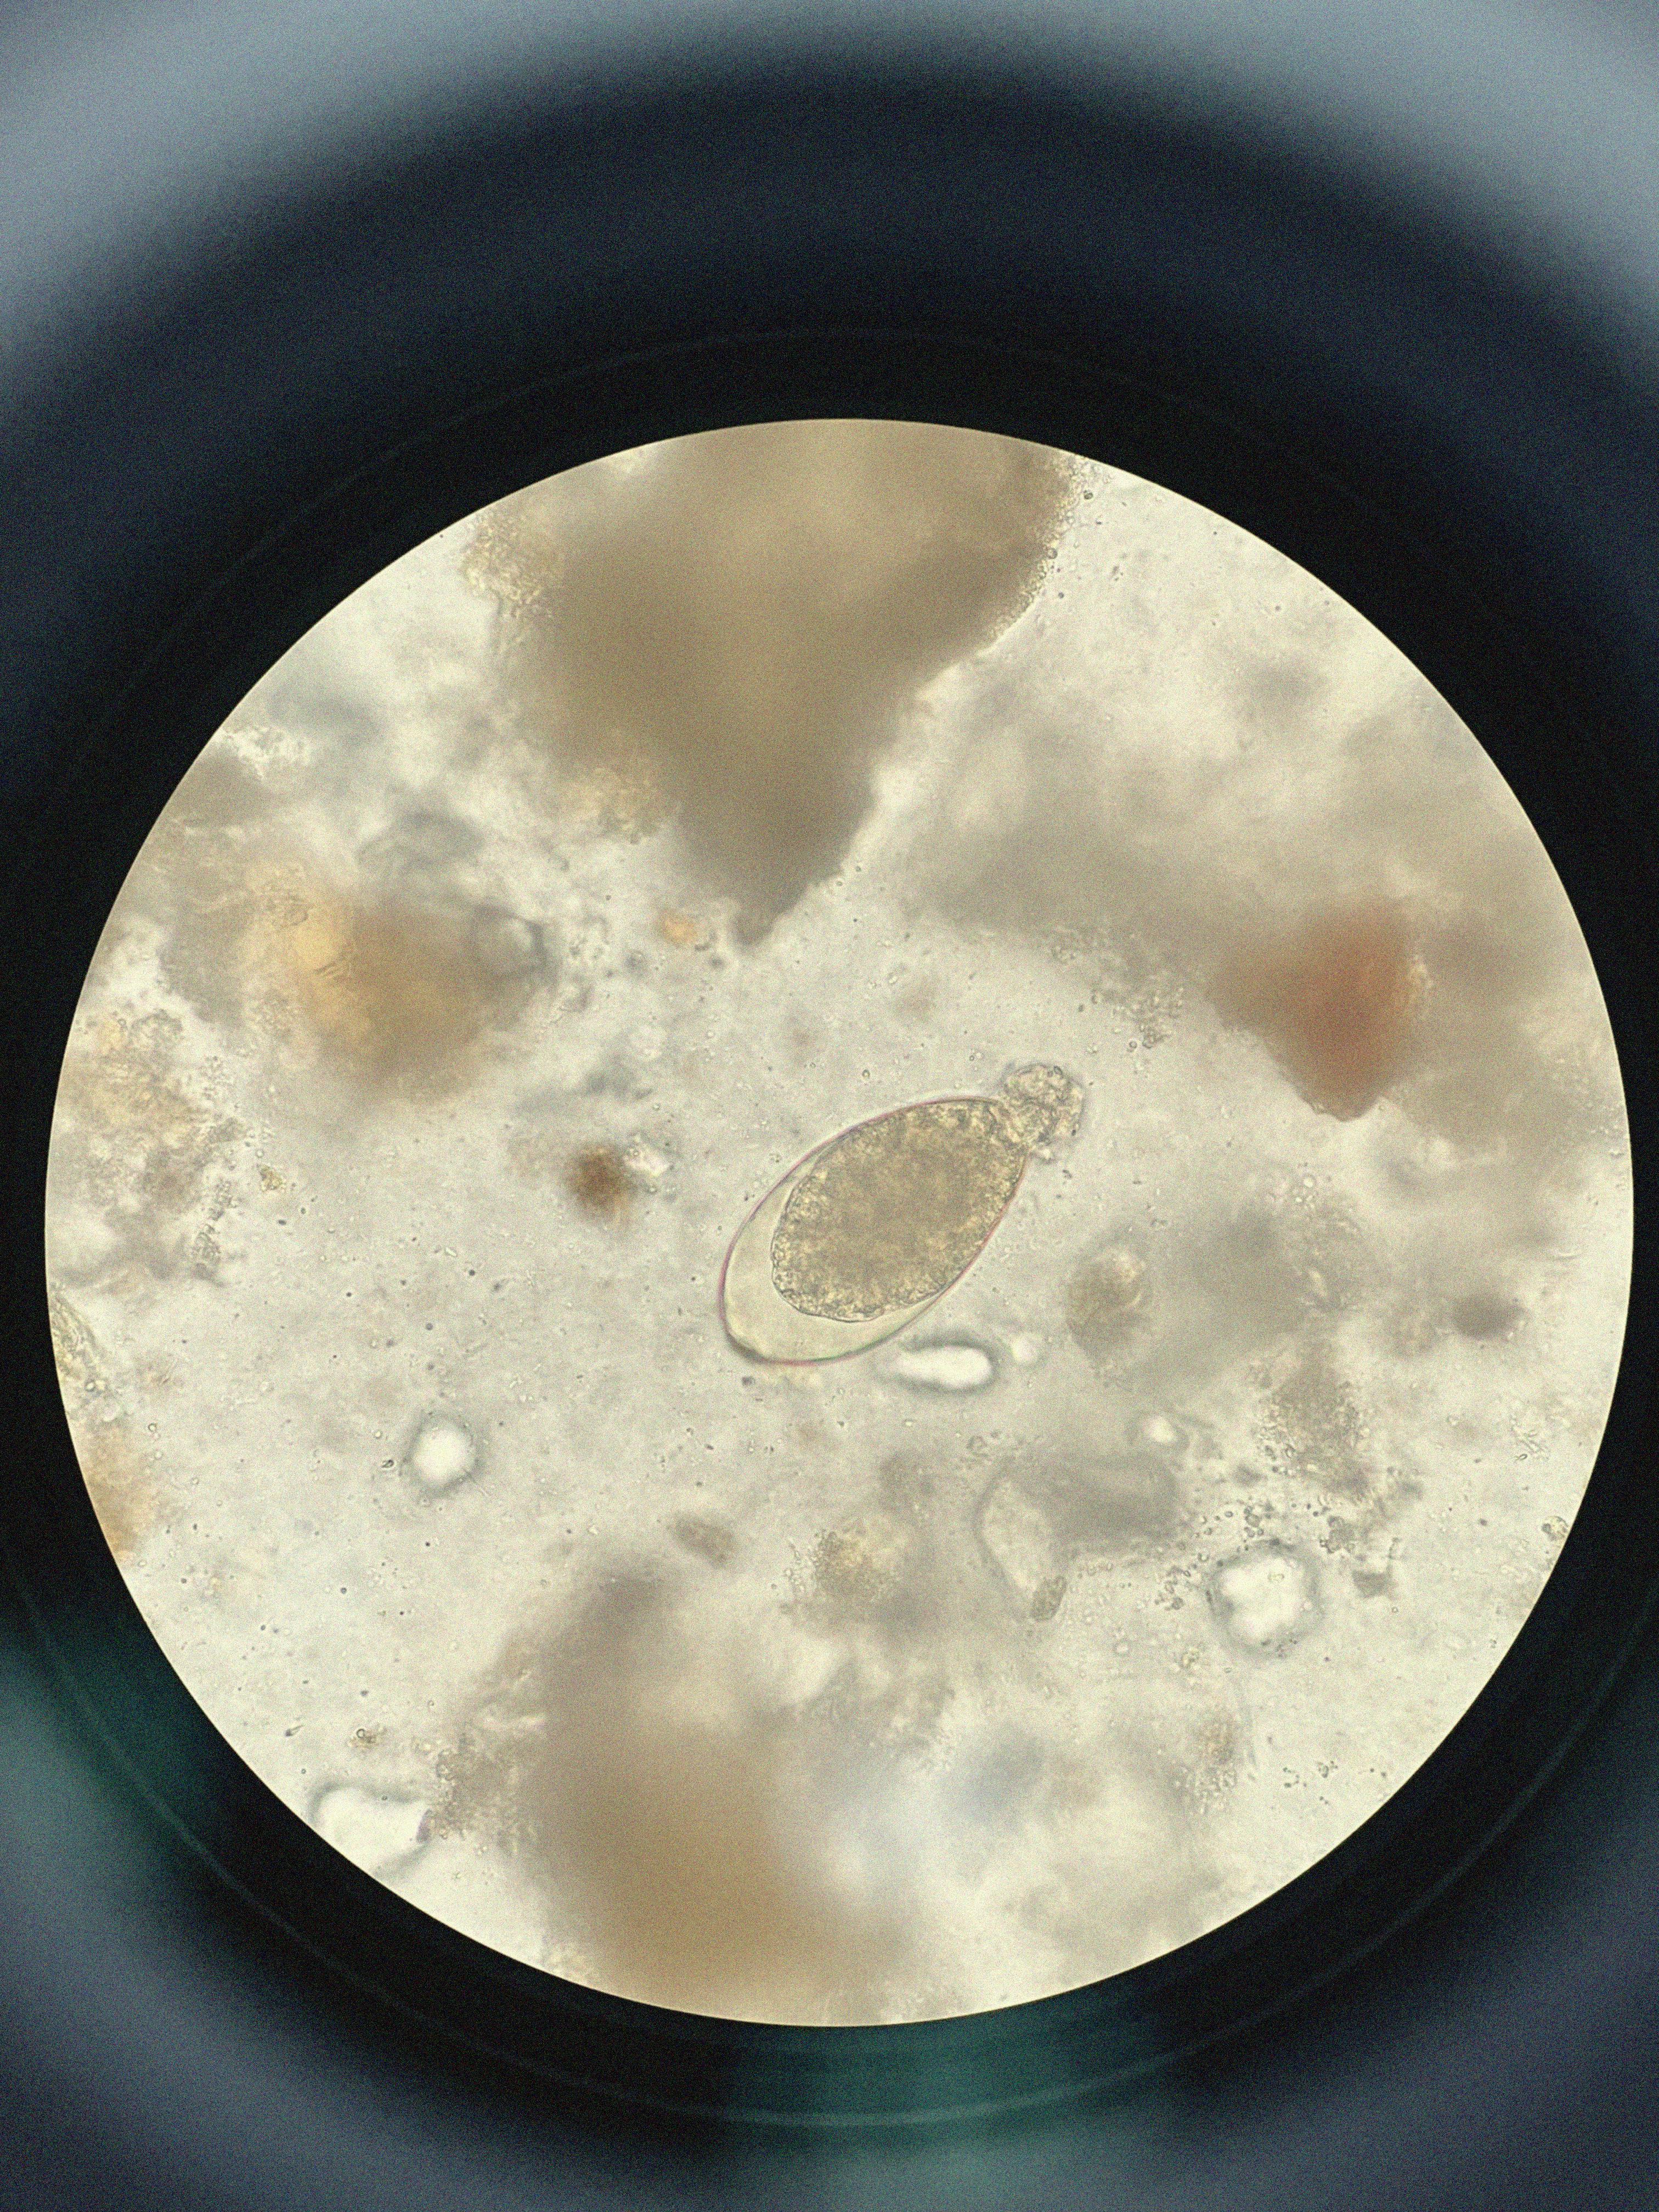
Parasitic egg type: Fasciolopsis buski